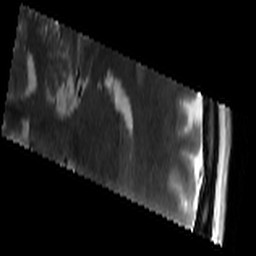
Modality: T2w
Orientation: sagittal
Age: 19
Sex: female
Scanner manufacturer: siemens
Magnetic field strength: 3 T
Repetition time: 8.02 s
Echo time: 0.08 s